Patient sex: F
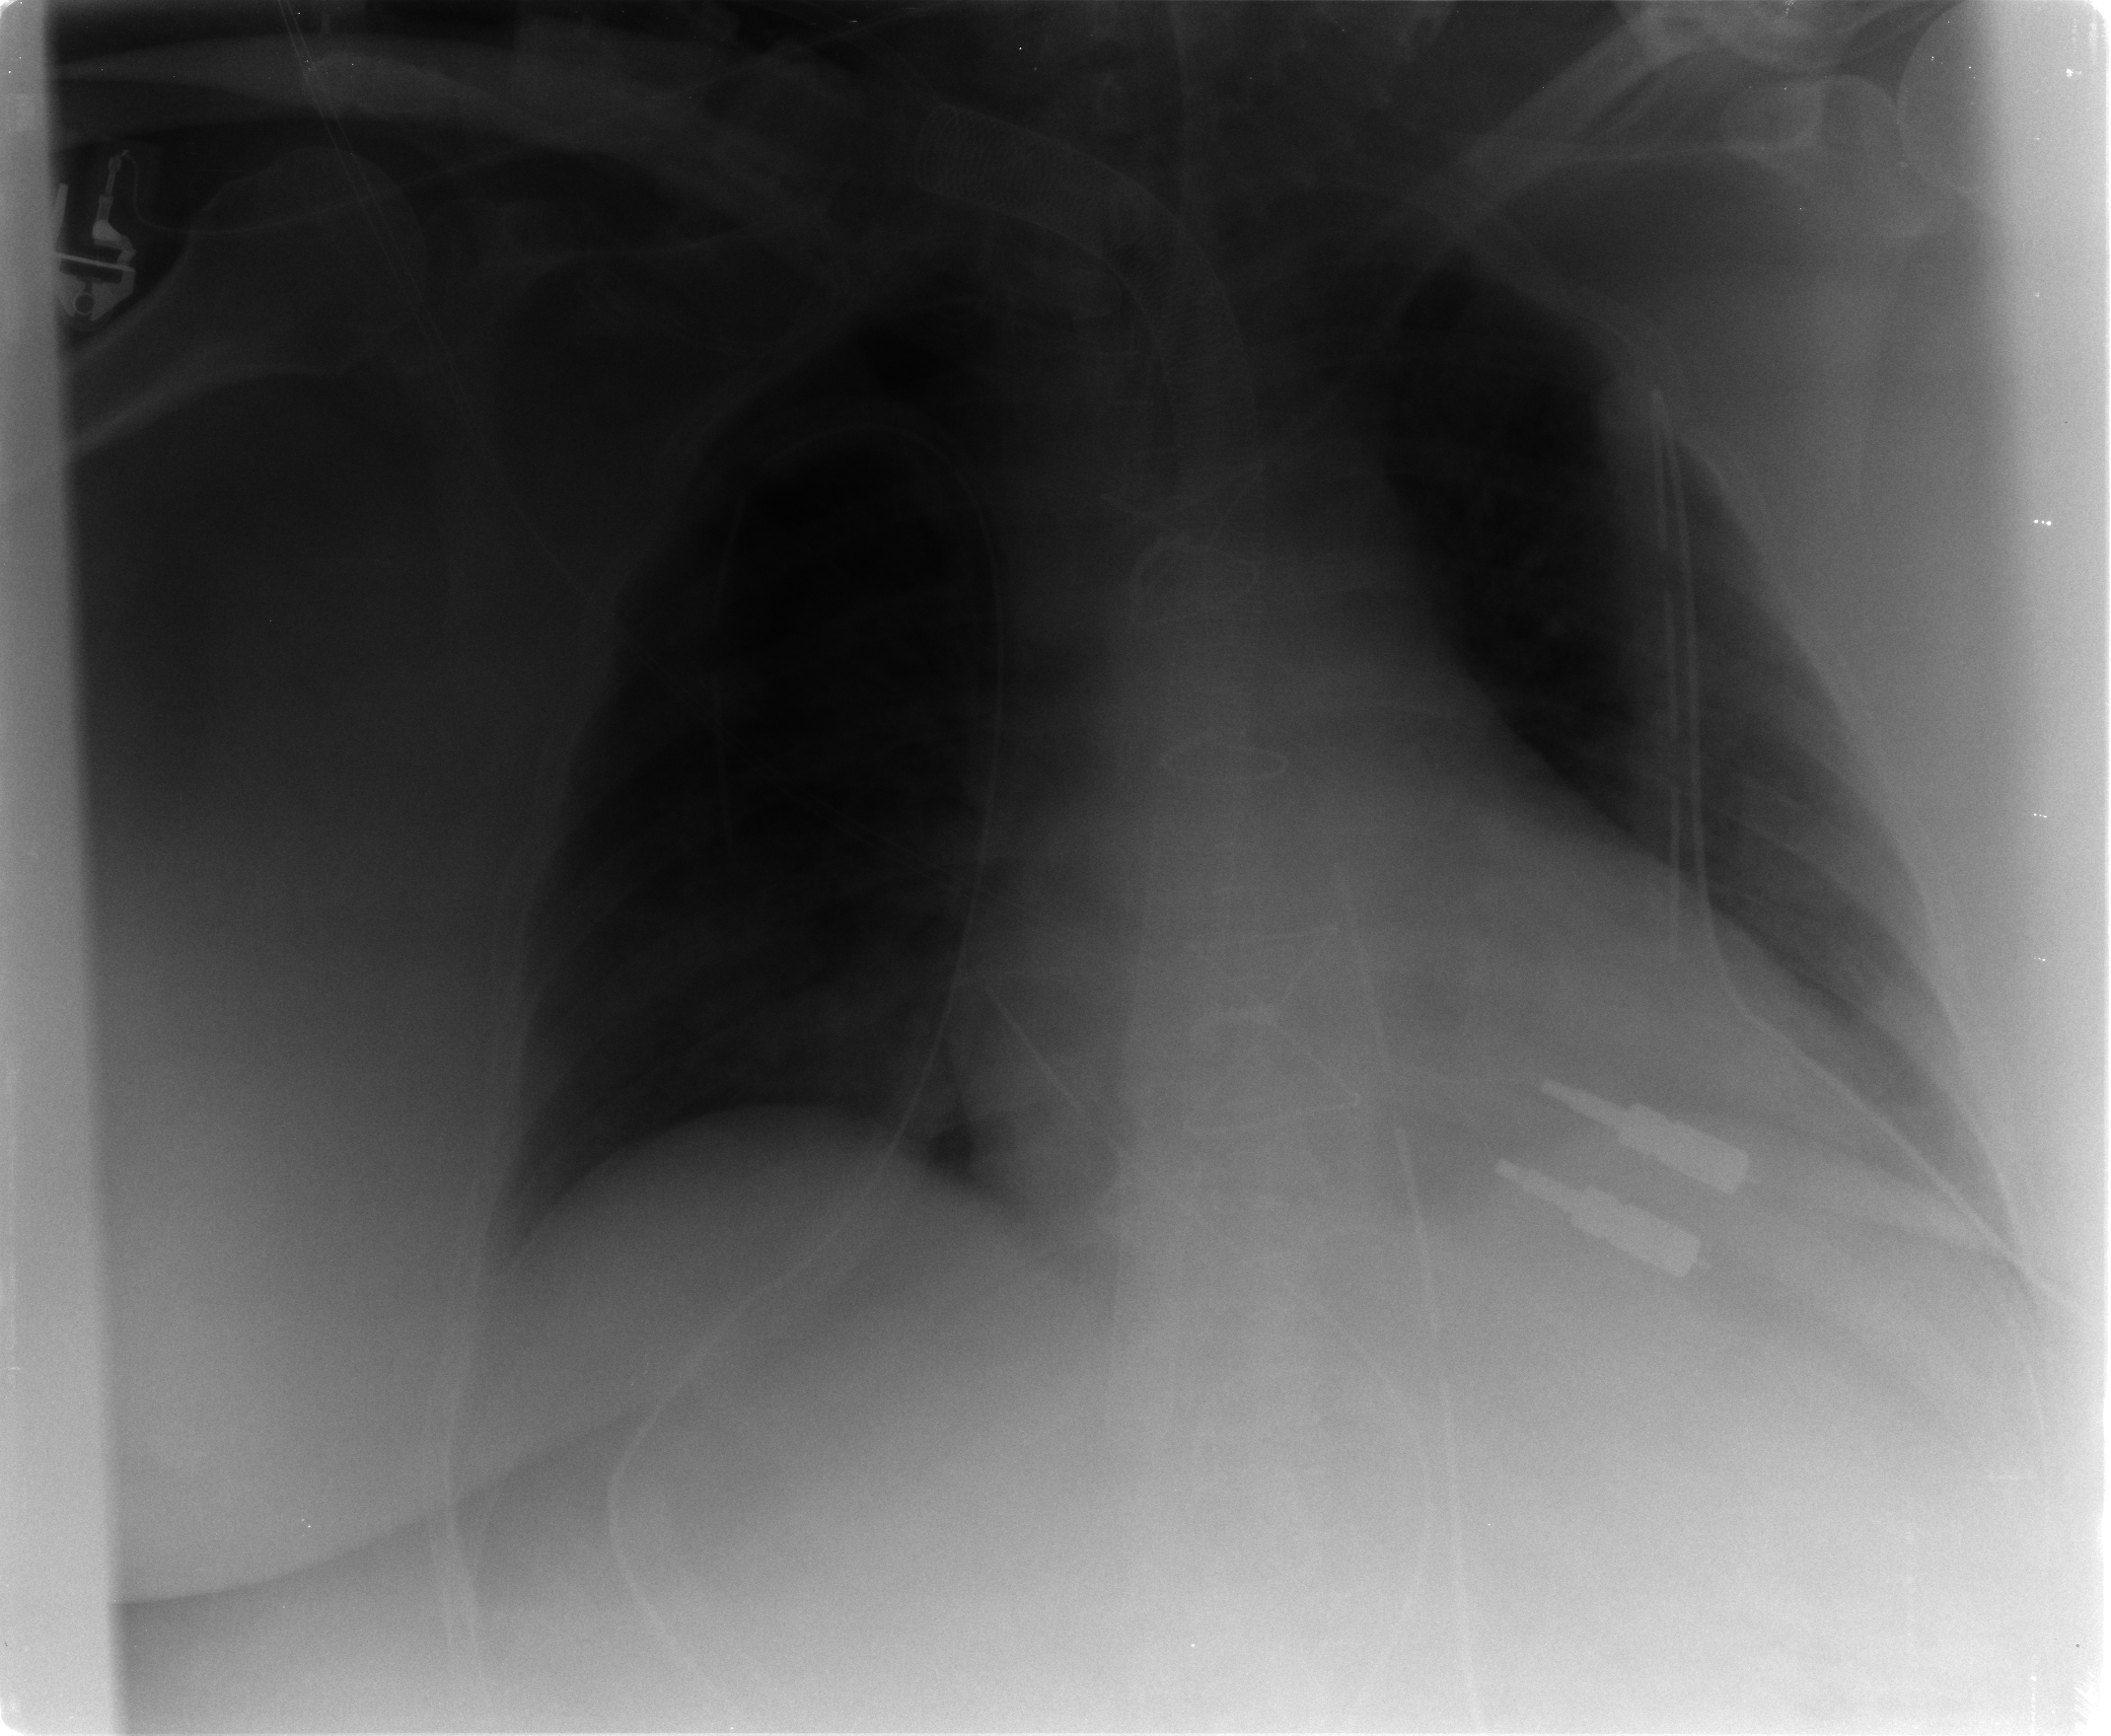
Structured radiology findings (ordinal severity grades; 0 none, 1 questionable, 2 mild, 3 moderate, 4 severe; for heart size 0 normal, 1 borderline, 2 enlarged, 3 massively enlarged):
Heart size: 2
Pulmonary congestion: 1
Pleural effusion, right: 0
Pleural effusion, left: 0
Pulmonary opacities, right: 0
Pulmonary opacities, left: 0
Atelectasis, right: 0
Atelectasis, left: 0